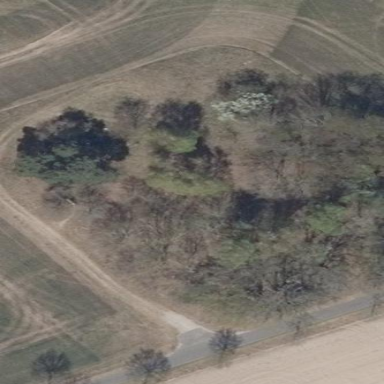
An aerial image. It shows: Mixed forest with various types of leaves.